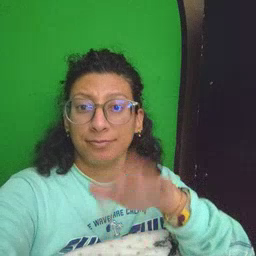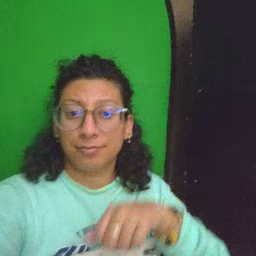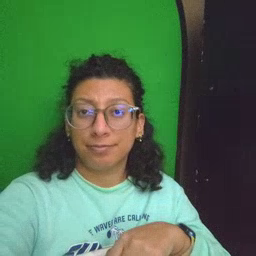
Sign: alligator